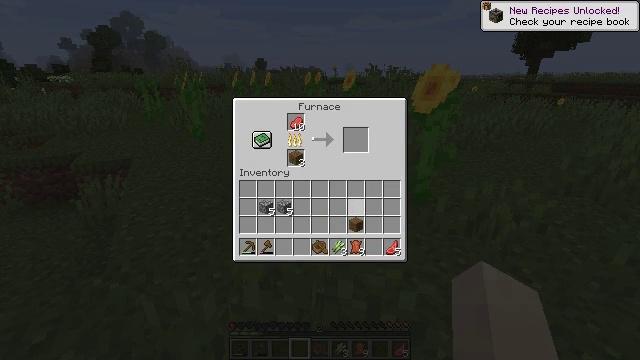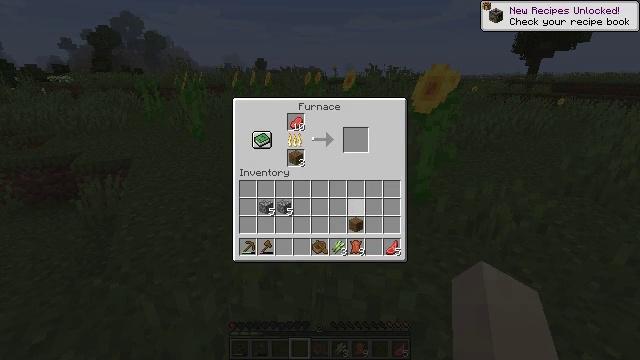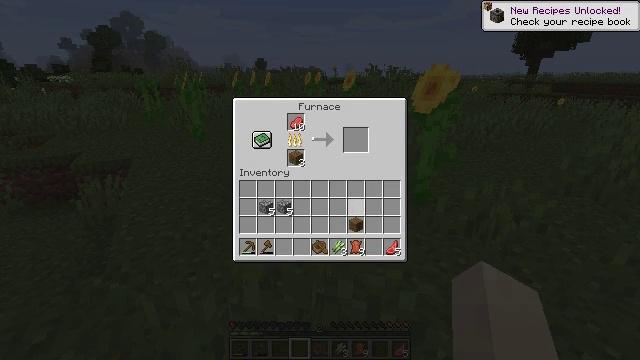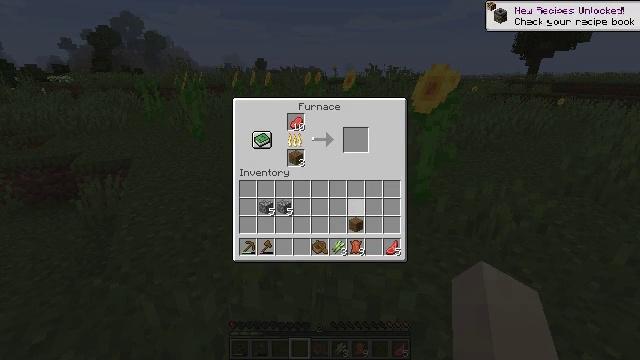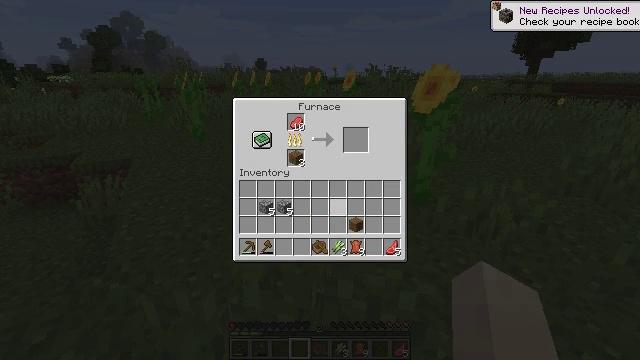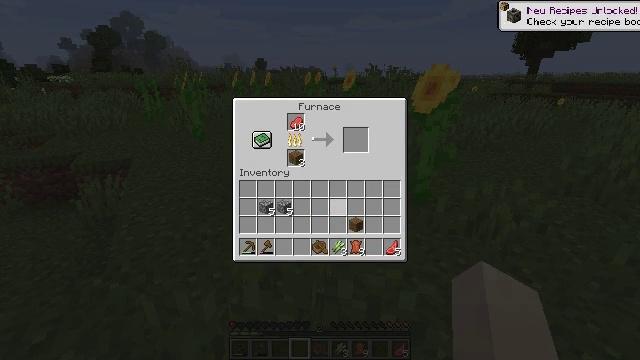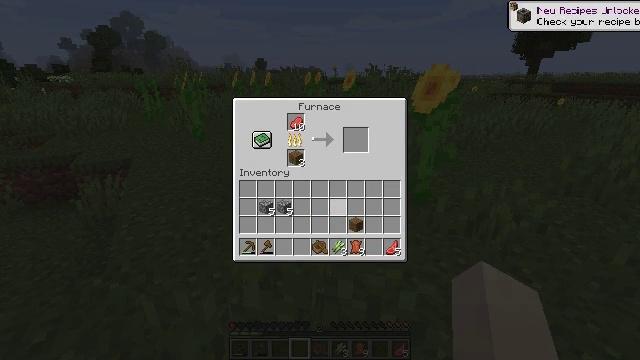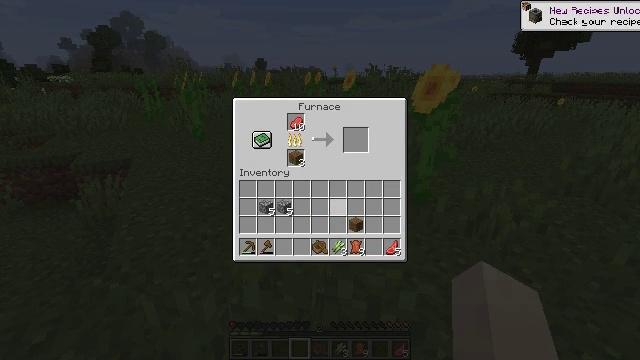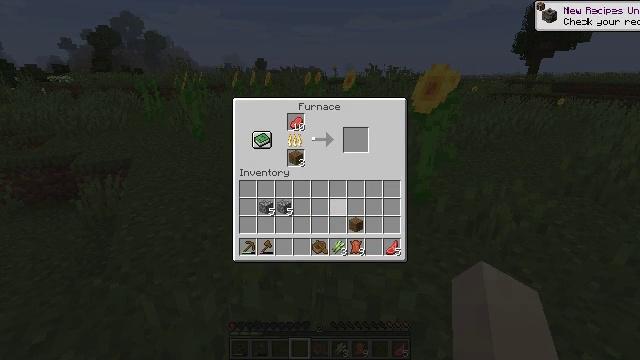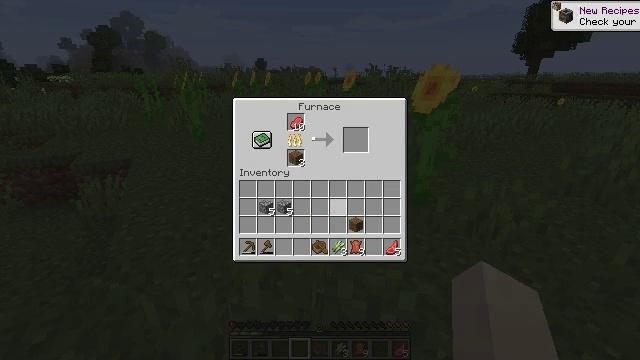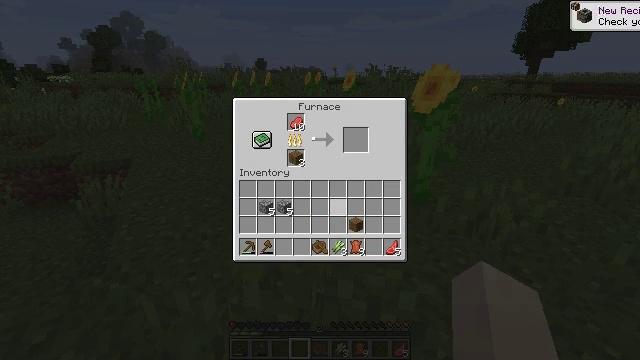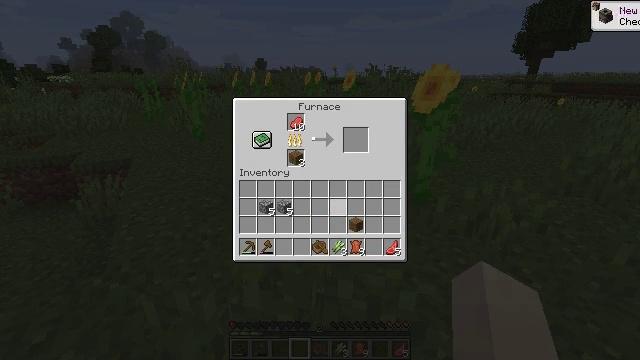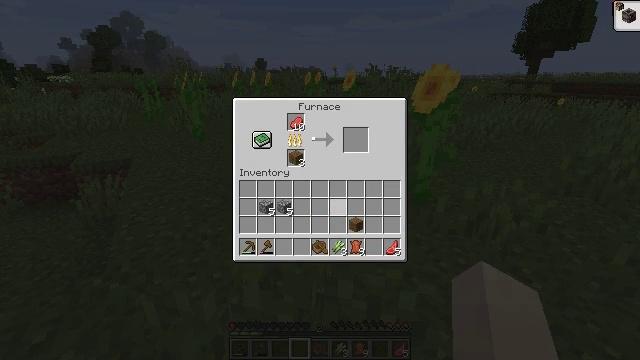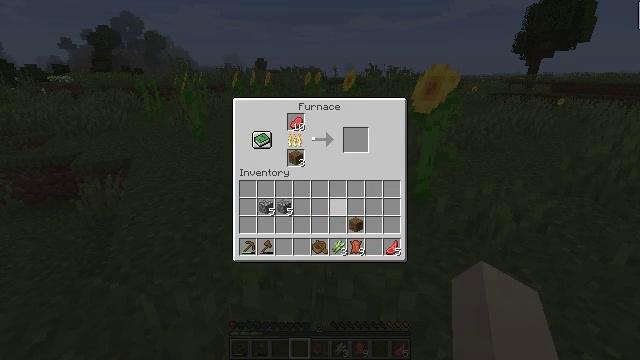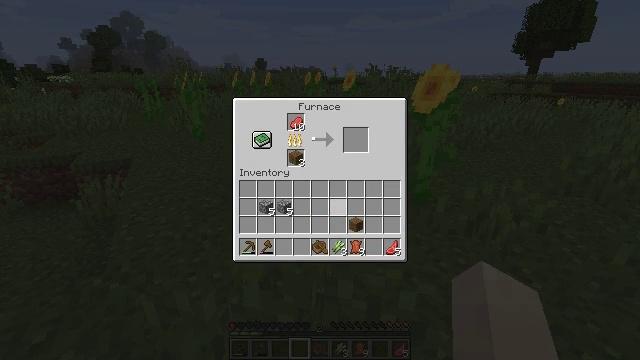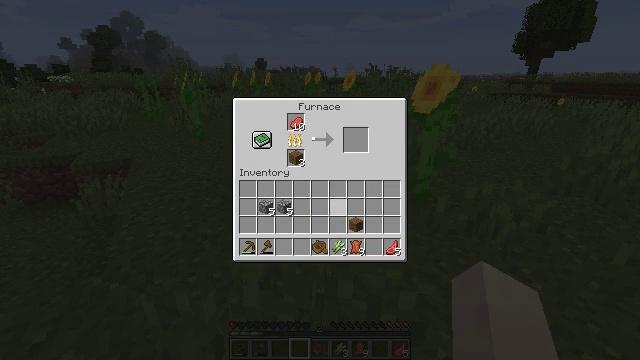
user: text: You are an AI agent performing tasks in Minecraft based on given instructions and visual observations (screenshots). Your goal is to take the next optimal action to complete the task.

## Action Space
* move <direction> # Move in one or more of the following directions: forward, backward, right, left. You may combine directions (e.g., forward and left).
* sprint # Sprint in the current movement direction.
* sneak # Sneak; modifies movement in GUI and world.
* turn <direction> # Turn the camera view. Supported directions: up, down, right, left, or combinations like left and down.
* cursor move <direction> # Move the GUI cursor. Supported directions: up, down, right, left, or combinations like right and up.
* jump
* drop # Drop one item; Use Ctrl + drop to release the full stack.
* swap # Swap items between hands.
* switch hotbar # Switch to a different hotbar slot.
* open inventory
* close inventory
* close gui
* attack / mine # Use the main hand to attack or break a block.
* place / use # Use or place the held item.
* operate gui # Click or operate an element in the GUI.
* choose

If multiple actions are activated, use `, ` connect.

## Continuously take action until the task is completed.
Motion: motion action
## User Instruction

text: craft item air
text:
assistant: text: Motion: no_op
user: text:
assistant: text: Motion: no_op
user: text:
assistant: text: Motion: no_op
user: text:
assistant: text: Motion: no_op
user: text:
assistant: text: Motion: no_op
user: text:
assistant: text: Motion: no_op
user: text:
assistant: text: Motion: no_op
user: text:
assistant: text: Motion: no_op
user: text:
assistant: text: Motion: no_op
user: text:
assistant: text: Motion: no_op
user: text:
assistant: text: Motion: no_op
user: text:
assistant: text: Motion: no_op
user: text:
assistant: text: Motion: no_op
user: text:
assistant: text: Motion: no_op
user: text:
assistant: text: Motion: no_op
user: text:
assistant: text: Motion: no_op
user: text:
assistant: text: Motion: no_op
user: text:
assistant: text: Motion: no_op
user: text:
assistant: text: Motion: no_op
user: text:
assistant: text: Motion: cursor move left and up
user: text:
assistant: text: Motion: cursor move left
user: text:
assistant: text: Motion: no_op
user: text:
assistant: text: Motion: no_op
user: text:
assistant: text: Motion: no_op
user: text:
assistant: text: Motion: no_op
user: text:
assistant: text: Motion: no_op
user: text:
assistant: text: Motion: no_op
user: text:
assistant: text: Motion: no_op
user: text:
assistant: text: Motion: no_op
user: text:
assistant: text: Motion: no_op